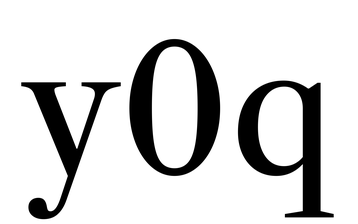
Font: LibreCaslonText_Regular